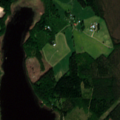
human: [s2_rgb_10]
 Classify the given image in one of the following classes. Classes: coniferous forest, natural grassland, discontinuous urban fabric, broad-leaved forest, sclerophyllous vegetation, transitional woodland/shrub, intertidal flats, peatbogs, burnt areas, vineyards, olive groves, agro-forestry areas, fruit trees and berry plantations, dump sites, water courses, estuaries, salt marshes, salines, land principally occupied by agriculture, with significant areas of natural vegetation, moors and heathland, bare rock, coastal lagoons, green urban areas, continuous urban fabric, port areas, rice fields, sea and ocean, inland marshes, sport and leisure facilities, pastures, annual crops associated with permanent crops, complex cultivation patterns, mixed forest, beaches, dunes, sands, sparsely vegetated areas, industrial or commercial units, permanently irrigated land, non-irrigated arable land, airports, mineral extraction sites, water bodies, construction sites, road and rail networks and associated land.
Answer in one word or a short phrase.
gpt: non-irrigated arable land, coniferous forest, mixed forest, water bodies